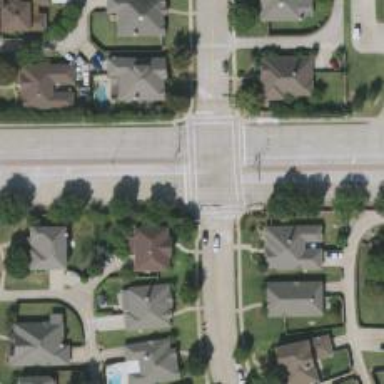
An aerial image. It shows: Secondary road with separate sidewalk.